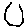
Label: hexagon